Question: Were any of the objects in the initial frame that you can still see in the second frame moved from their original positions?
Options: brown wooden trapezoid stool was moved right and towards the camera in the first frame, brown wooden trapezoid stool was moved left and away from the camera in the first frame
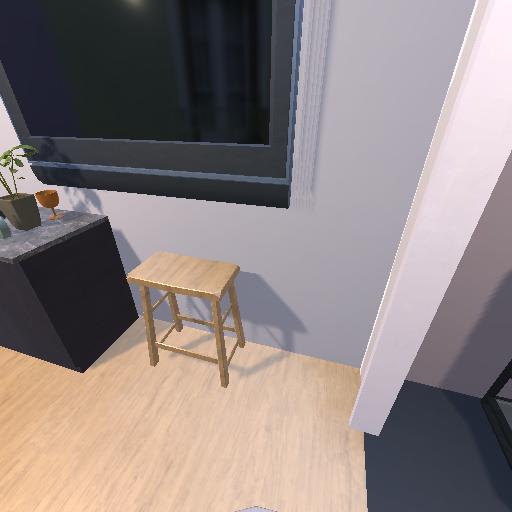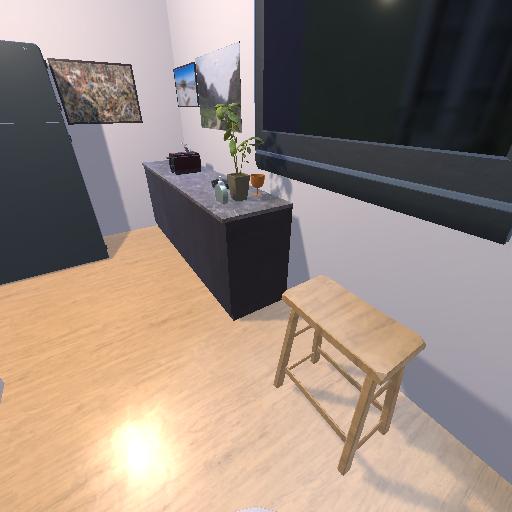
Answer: brown wooden trapezoid stool was moved right and towards the camera in the first frame